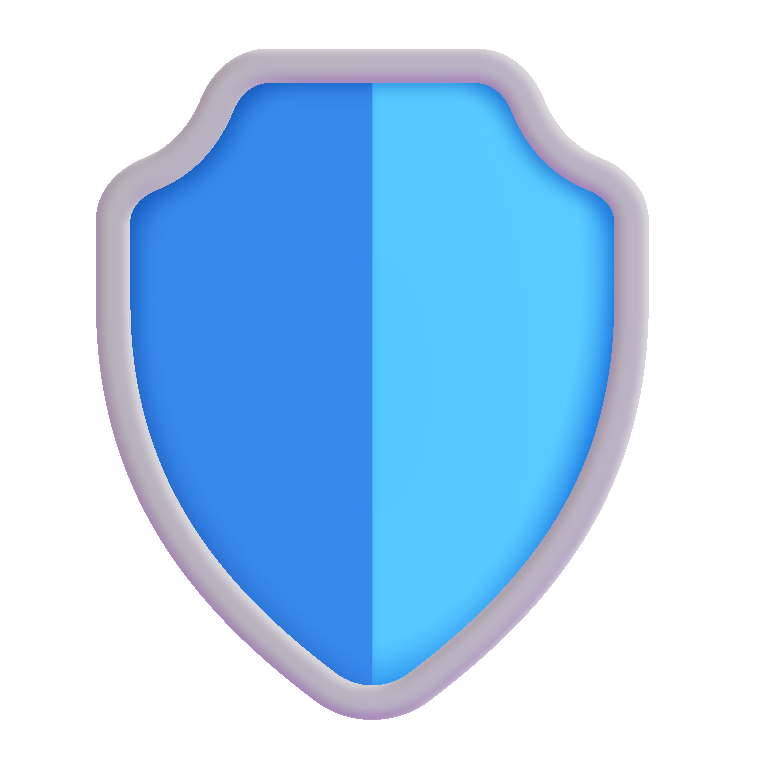
shield color